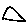
Label: triangle